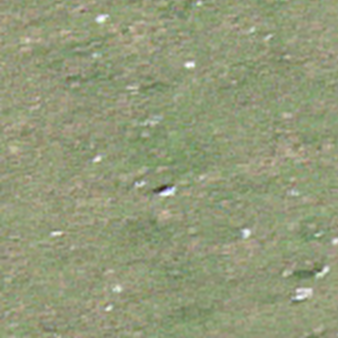
Label: other